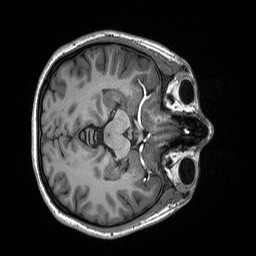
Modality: T1w
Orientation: axial
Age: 23
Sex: female
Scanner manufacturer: siemens
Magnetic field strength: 3 T
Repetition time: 2.53 s
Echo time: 0.00219 s